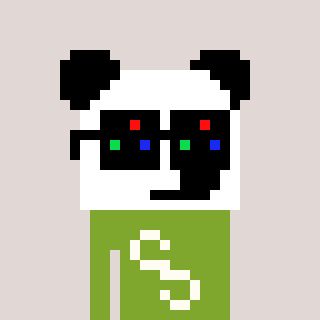
a pixel art character with square black sunglasses, a panda-shaped head and a slimegreen-colored body on a warm background